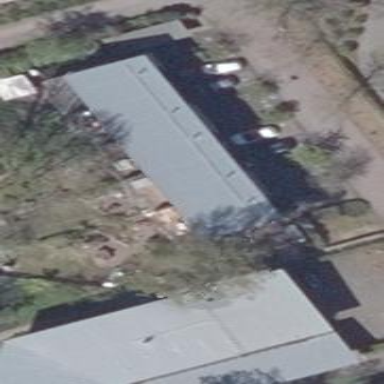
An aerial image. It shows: Terrace building with skillion roof shape.